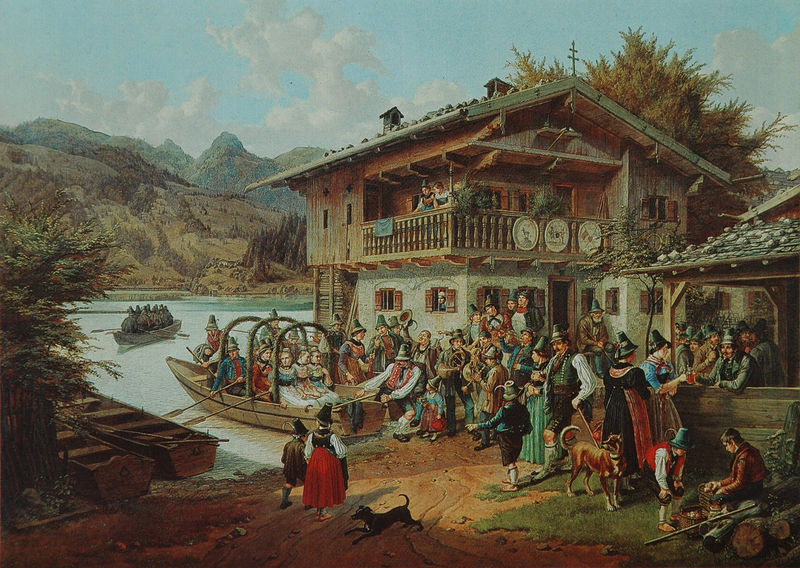
Titel: Hochzeitsgesellschaft im Boot
Künstler: Lorenzo Quaglio
Standort: Potsdam
Institution: Sanssouci
Schlagwörter: baum, berg, blau, feder, felsen, gemälde, gruppe, himmel, mann, meer, wasser, weiß, wolken, bäume, fluss, frauen, gelb, grün, landschaft, menschen, sand, see, sitzen, teich, ufer, braun, fenster, frau, holz, hut, hüte, kleider, männer, schwarz, strasse, tür, zeichnung, dach, gebäude, gras, haus, hund, hunde, rot, tier, tiere, weg, wiese, wolke, fest, gesellschaft, malerei, rock, tanz, feier, feiern, jacke, wirtschaft, architektur, federn, mensch, stehen, stein, steine, öl, bach, häuser, hügel, natur, brüstung, gewässer, hütte, wiesen, land, tücher, familie, kind, gesang, musik, wald, bauern, boot, boote, genre, kahn, kamin, kinder, paddel, reiter, ruder, schornstein, reiten, balkon, schiff, schiffe, sommer, strand, bogen, gasse, genremalerei, süden, jungen, körbe, berge, gebirge, hang, dorf, dächer, giebel, alm, bauernhof, hof, hütten, ausflug, hafen, kähne, romantik, strom, braut, ruderboot, ruderer, rudern, korb, geländer, bauer, bögen, schild, bayern, bayrisch, kreuz, münchen, alpen, clown, schilder, zirkusdirektor, österreich, tracht, wappen, natu, jäger, ländlich, gewehr, landhaus, isar, gemeinde, bauernhaus, chiemsee, trachten, prozession, umzug, seurat, flinte, hochzeit, gebirgssee, ankunft, wien, lederhose, tirol, holzhaus, bergsee, dirndl, bayer, gasthaus, gasthof, wirtshaus, tradition, schindeln, königssee, bäuerlich, joppe, lederhosen, bayerisch, voralpen, postimpresionismus, ruderboote, ausfahrt, paddeln, trauen, schützenfest, überfahrt, tafeln, volksfest, voralpenland, übersetzen, weisen, kahnfahrt, schwarzwald, folklore, volkstanz, fronleichnam, bairisch, bauernhochzeit, detailzeichnung, dorffest, festboot, festversammlung, gekänder, ruderboor, schützenscheibe, schützenscheiben, shciff, tshauswir, gluss, mädels, österrecih, 1800, blau#, berge#, #blau, bauernhaof, geschmückthund